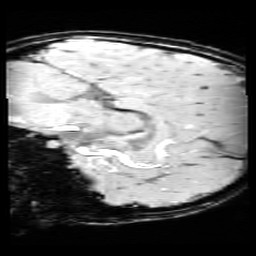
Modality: SWI
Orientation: sagittal
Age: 10
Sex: male
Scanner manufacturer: siemens
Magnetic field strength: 3 T
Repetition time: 0.027 s
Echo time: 0.02 s